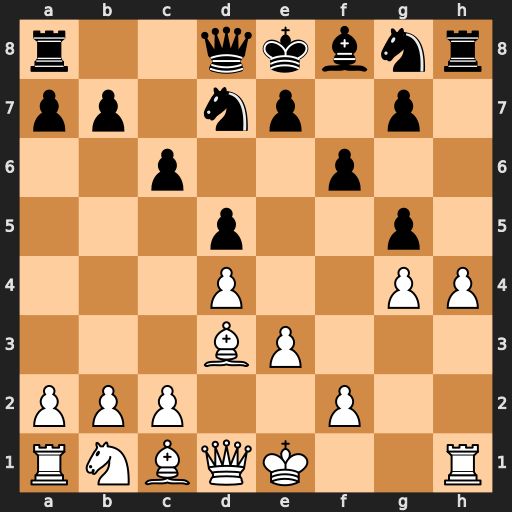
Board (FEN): r2qkbnr/pp1np1p1/2p2p2/3p2p1/3P2PP/3BP3/PPP2P2/RNBQK2R
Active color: w
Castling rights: KQkq
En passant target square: -
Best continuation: Bg6#